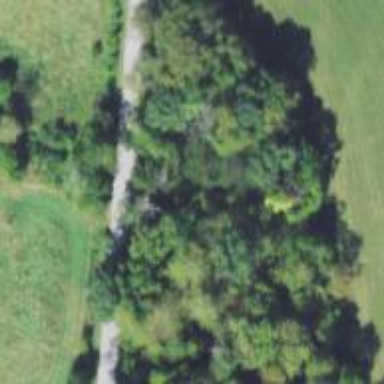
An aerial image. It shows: Culvert tunnel.